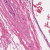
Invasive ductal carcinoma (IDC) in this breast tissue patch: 0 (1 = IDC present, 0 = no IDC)